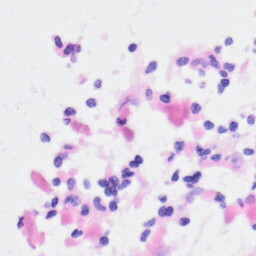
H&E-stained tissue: Kidney